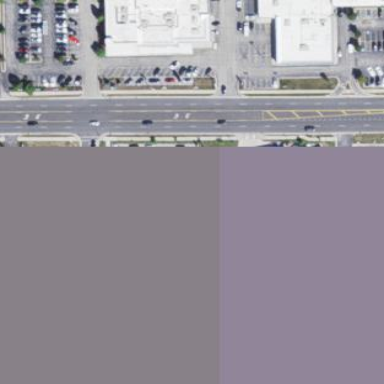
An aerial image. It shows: Retail building that houses car shop.